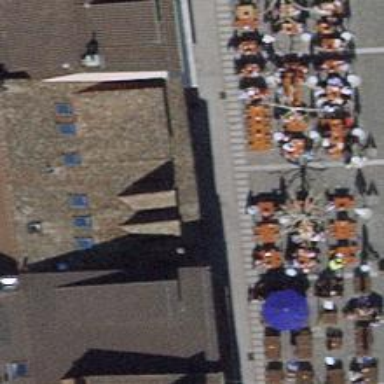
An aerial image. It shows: Restaurant.